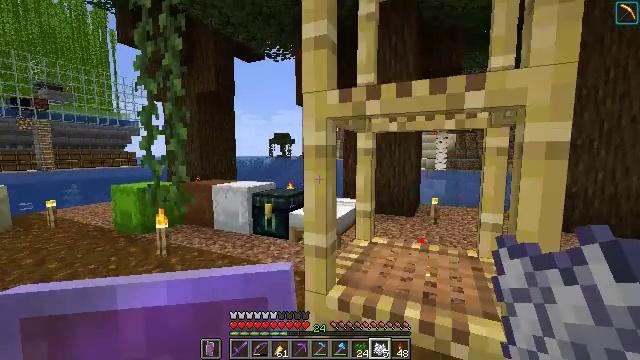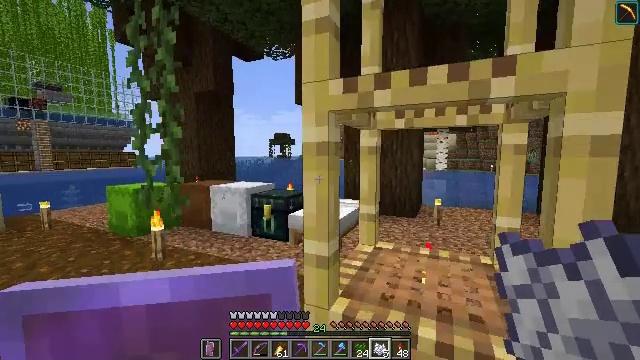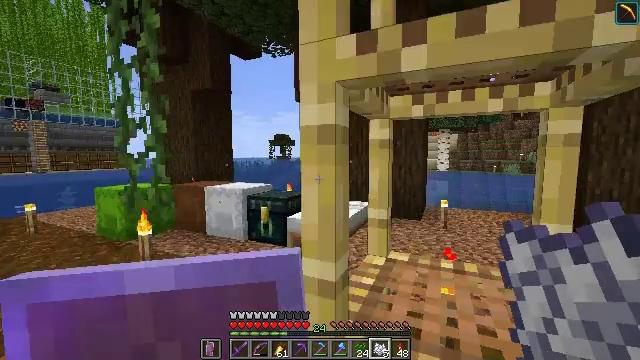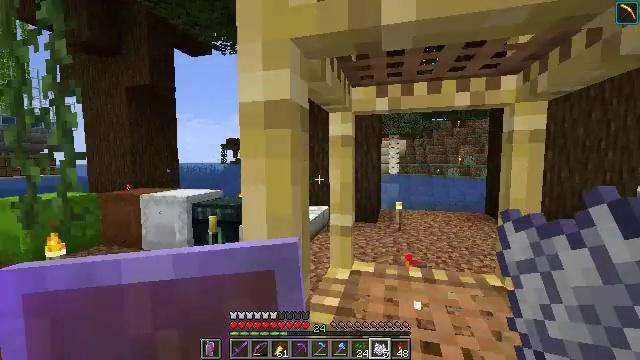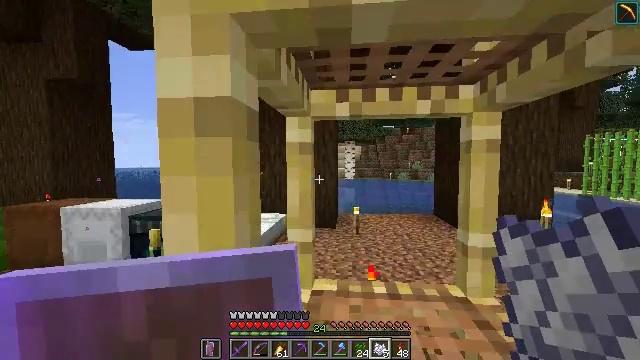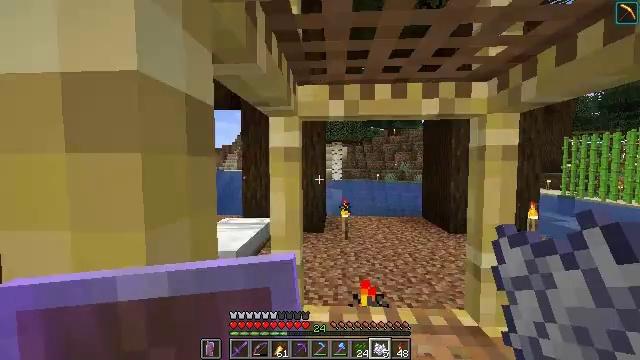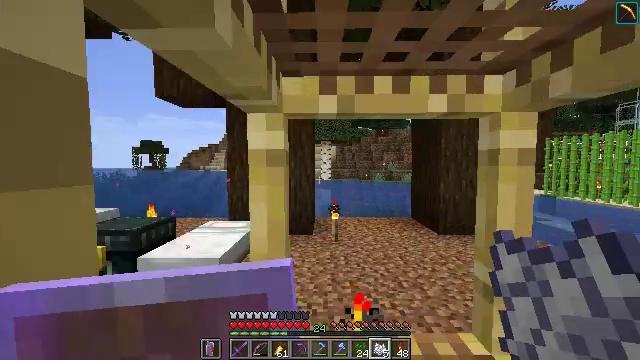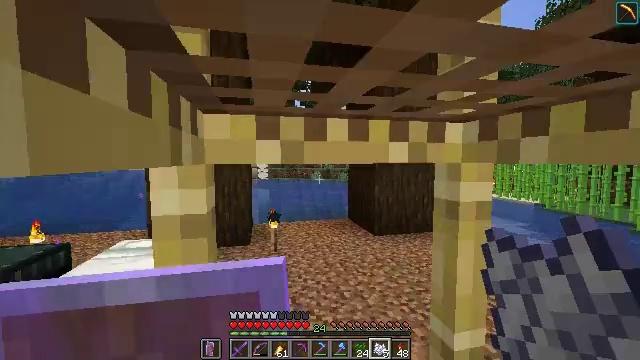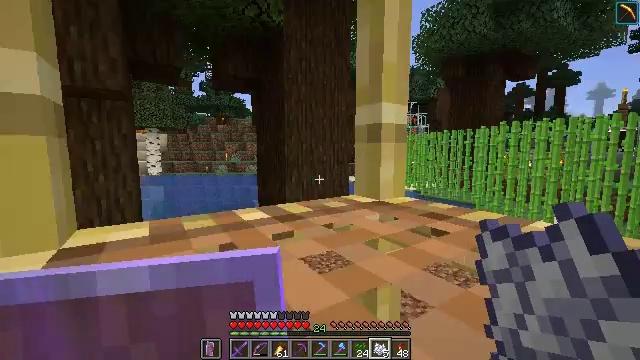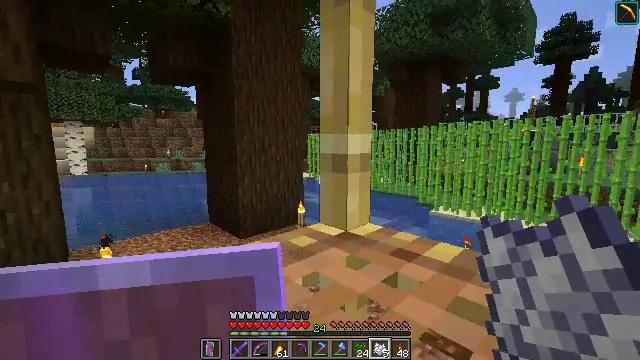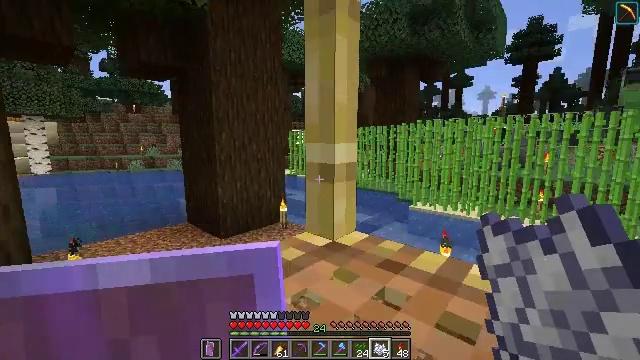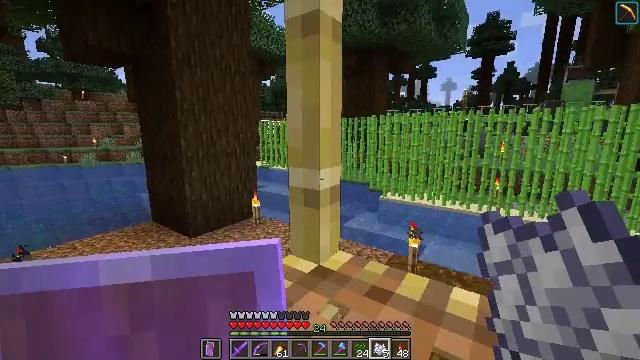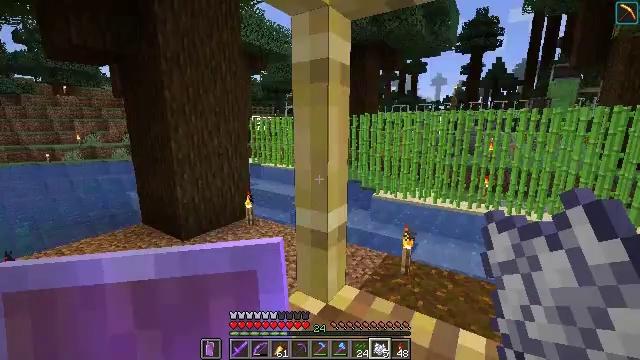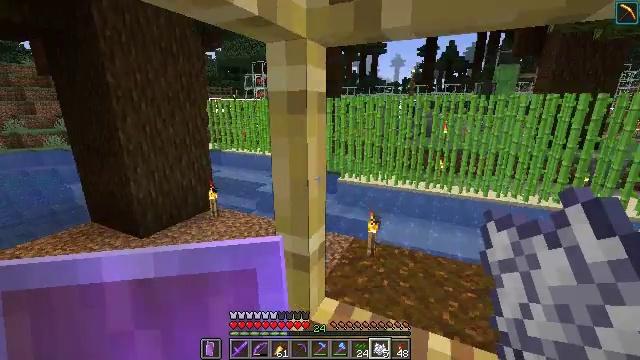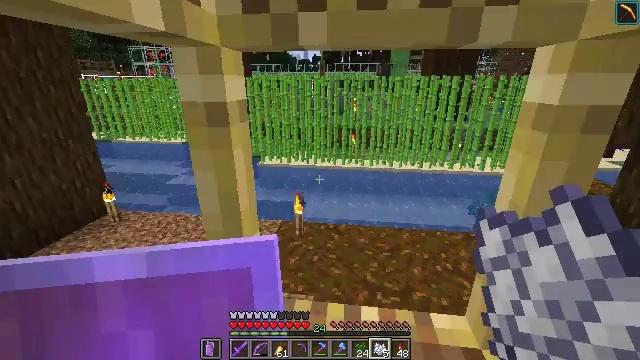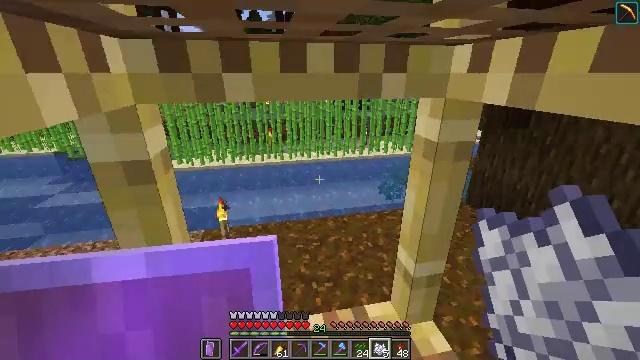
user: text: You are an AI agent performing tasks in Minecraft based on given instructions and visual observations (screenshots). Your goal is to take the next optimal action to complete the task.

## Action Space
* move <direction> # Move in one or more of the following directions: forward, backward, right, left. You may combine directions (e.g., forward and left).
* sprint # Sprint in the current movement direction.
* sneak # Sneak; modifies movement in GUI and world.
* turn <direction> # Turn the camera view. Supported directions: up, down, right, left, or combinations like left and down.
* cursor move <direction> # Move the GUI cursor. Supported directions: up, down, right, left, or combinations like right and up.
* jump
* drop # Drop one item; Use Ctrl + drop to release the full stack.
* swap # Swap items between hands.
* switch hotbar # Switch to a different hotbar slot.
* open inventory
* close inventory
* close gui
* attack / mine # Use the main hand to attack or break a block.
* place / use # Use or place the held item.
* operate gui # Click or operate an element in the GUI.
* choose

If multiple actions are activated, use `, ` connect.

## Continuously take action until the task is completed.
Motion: motion action
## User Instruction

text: Collect dark oak leaves by breaking them.
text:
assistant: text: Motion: move forward
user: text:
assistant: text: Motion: move forward
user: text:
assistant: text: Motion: move forward, turn right and up
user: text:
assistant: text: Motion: move forward, turn right and up
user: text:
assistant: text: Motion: move forward, turn right
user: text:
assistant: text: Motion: move forward, turn right
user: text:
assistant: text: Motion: turn right, jump
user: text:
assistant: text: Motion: turn right and down, jump
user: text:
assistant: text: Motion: turn right and down, jump
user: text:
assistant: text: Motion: turn right, jump
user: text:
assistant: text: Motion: turn right and down, jump
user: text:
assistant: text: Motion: turn right and down, jump
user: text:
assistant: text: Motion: turn right and down, jump
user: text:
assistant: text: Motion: turn right and down, jump
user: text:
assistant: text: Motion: turn right and down, jump
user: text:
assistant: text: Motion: turn right and down, jump
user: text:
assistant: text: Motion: jump
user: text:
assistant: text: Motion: jump
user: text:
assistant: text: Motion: jump
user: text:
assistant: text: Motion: jump
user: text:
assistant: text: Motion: jump
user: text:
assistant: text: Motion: jump
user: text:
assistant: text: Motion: turn right and up, jump
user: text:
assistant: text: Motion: turn right and down, jump
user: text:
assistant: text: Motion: turn right, jump
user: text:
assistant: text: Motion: jump
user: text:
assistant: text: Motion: jump
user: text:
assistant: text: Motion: jump
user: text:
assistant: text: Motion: jump
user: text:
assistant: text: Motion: jump